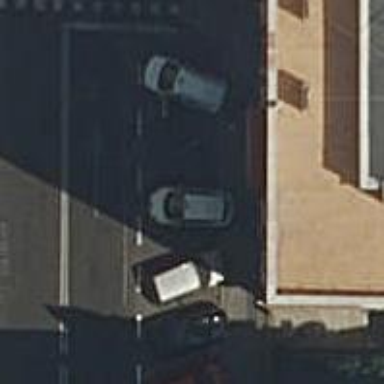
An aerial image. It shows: Taxi stand.